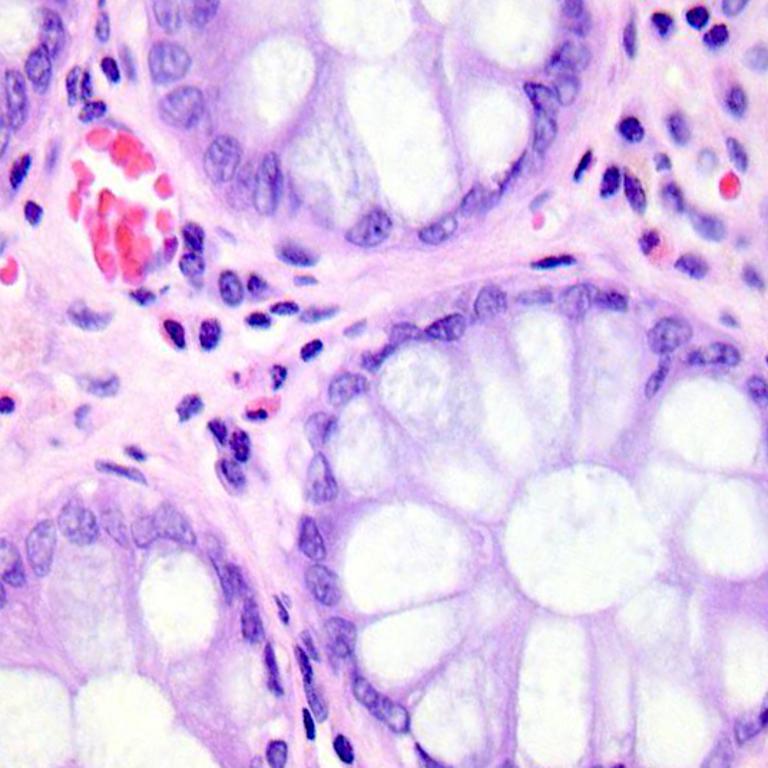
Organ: colon
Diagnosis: benign